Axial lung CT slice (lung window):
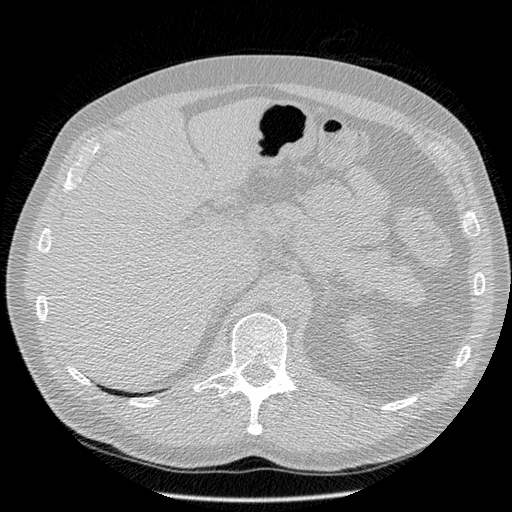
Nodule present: no